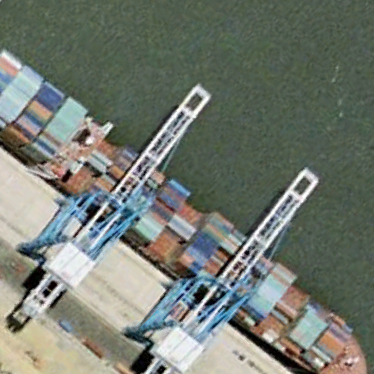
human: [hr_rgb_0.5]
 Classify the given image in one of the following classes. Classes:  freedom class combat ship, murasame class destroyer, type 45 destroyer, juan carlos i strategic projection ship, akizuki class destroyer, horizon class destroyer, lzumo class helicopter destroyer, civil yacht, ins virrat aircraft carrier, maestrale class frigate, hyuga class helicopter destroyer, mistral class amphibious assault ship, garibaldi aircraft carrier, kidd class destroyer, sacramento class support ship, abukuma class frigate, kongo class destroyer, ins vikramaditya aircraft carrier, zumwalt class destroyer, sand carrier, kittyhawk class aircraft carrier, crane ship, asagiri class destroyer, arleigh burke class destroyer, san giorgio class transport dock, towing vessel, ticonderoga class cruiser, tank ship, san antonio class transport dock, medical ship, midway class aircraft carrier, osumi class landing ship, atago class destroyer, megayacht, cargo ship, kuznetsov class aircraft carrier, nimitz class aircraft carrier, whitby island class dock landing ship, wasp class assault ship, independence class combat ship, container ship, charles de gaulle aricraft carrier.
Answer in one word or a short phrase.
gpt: Container ship